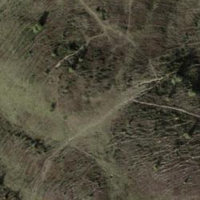
EUNIS habitat code: 26
Species observed at this site:
Arnica montana